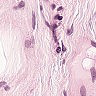
Metastatic tissue present: no